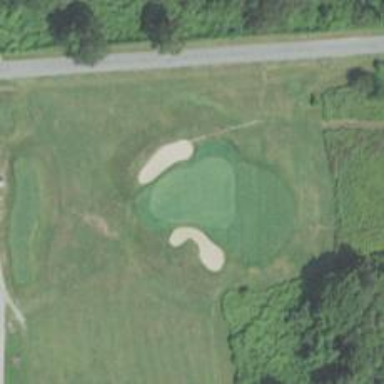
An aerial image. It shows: View of golf hole.